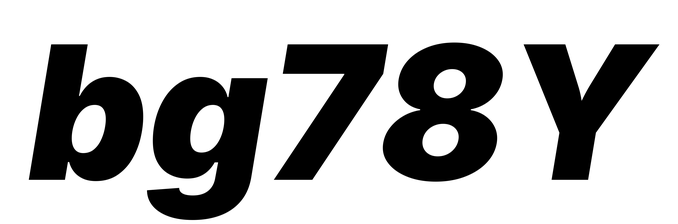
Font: Inter-Italic_Black_Italic